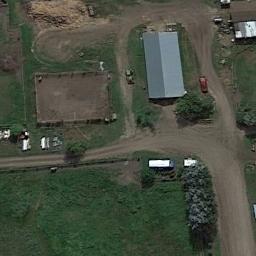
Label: sparse_residential